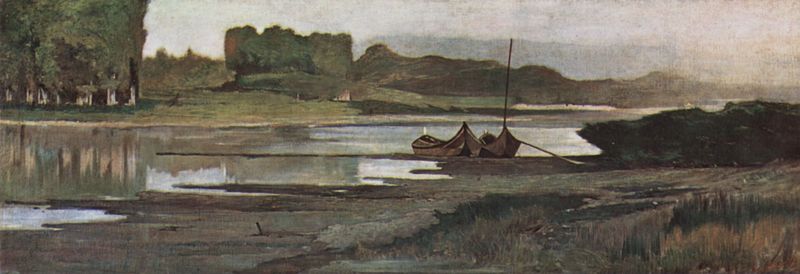
Titel: Der Arno bei Bellariva
Künstler: Giovanni Fattori
Standort: Livorno
Institution: Collezione Angiolini
Schlagwörter: baum, berg, blau, gemälde, himmel, schatten, wasser, weiß, wolken, aquarell, bäume, fluss, grün, landschaft, sand, see, teich, ufer, braun, grau, hell, holz, licht, gras, haus, wiese, öl, bach, birken, feld, ferne, gräser, halme, horizont, hügel, morgen, natur, pappeln, schilf, spiegelung, strauch, weite, wind, gewässer, sträucher, wiesen, rosa, wald, boot, boote, kahn, paddel, ruder, deutschland, ruhig, schiff, schiffe, schilfgras, strand, ruhe, liegen, mast, berge, dunst, nebel, kähne, masten, böschung, flus, sandbank, tau, jugendstil, ruderboot, spiegeln, deutsch, menzel, still, menschenleer, anlegen, panorama, ebbe, courbet, algen, seil, schlamm, sumpf, frieden, trüb, böcklin, hain, grünfläche, morast, deutschrömer, bau, hasu, ruderboote, hecken, feucht, schilfhalme, trist, seenlandschaft, padel, eolke, flussmündung, panoramabild, spiegleung, sumpfig, beschaulich, fa, #wald, ifer, #langeweile, #unnutzbare daten, #feucht, ##feucht